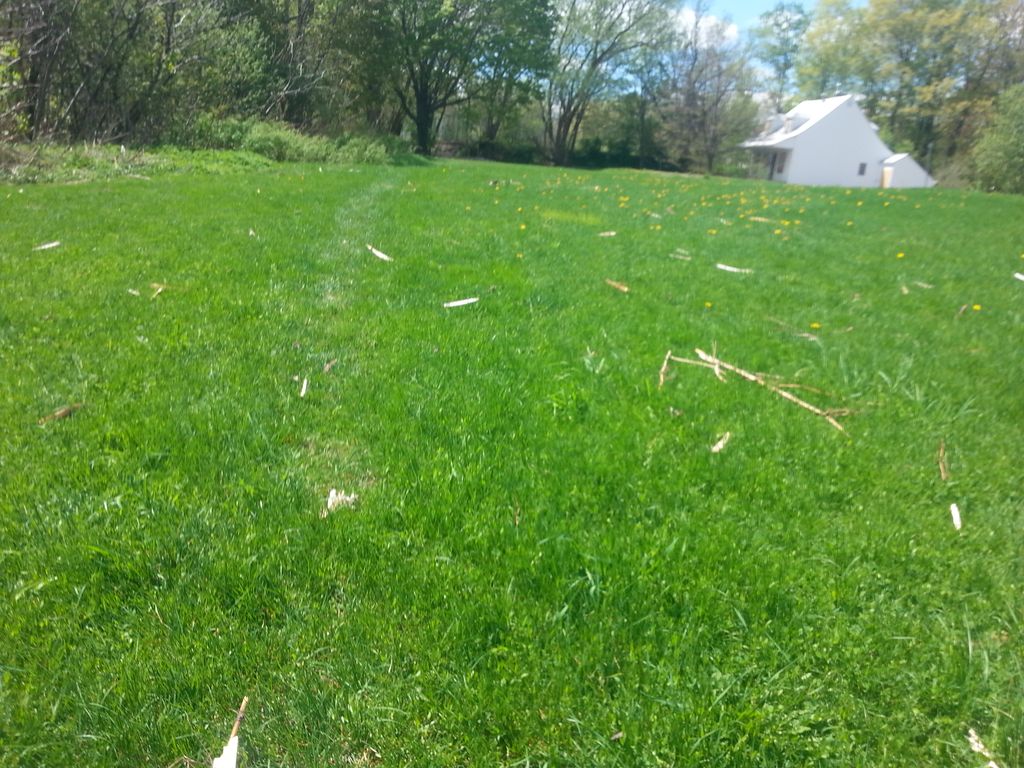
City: quebec_city